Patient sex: F
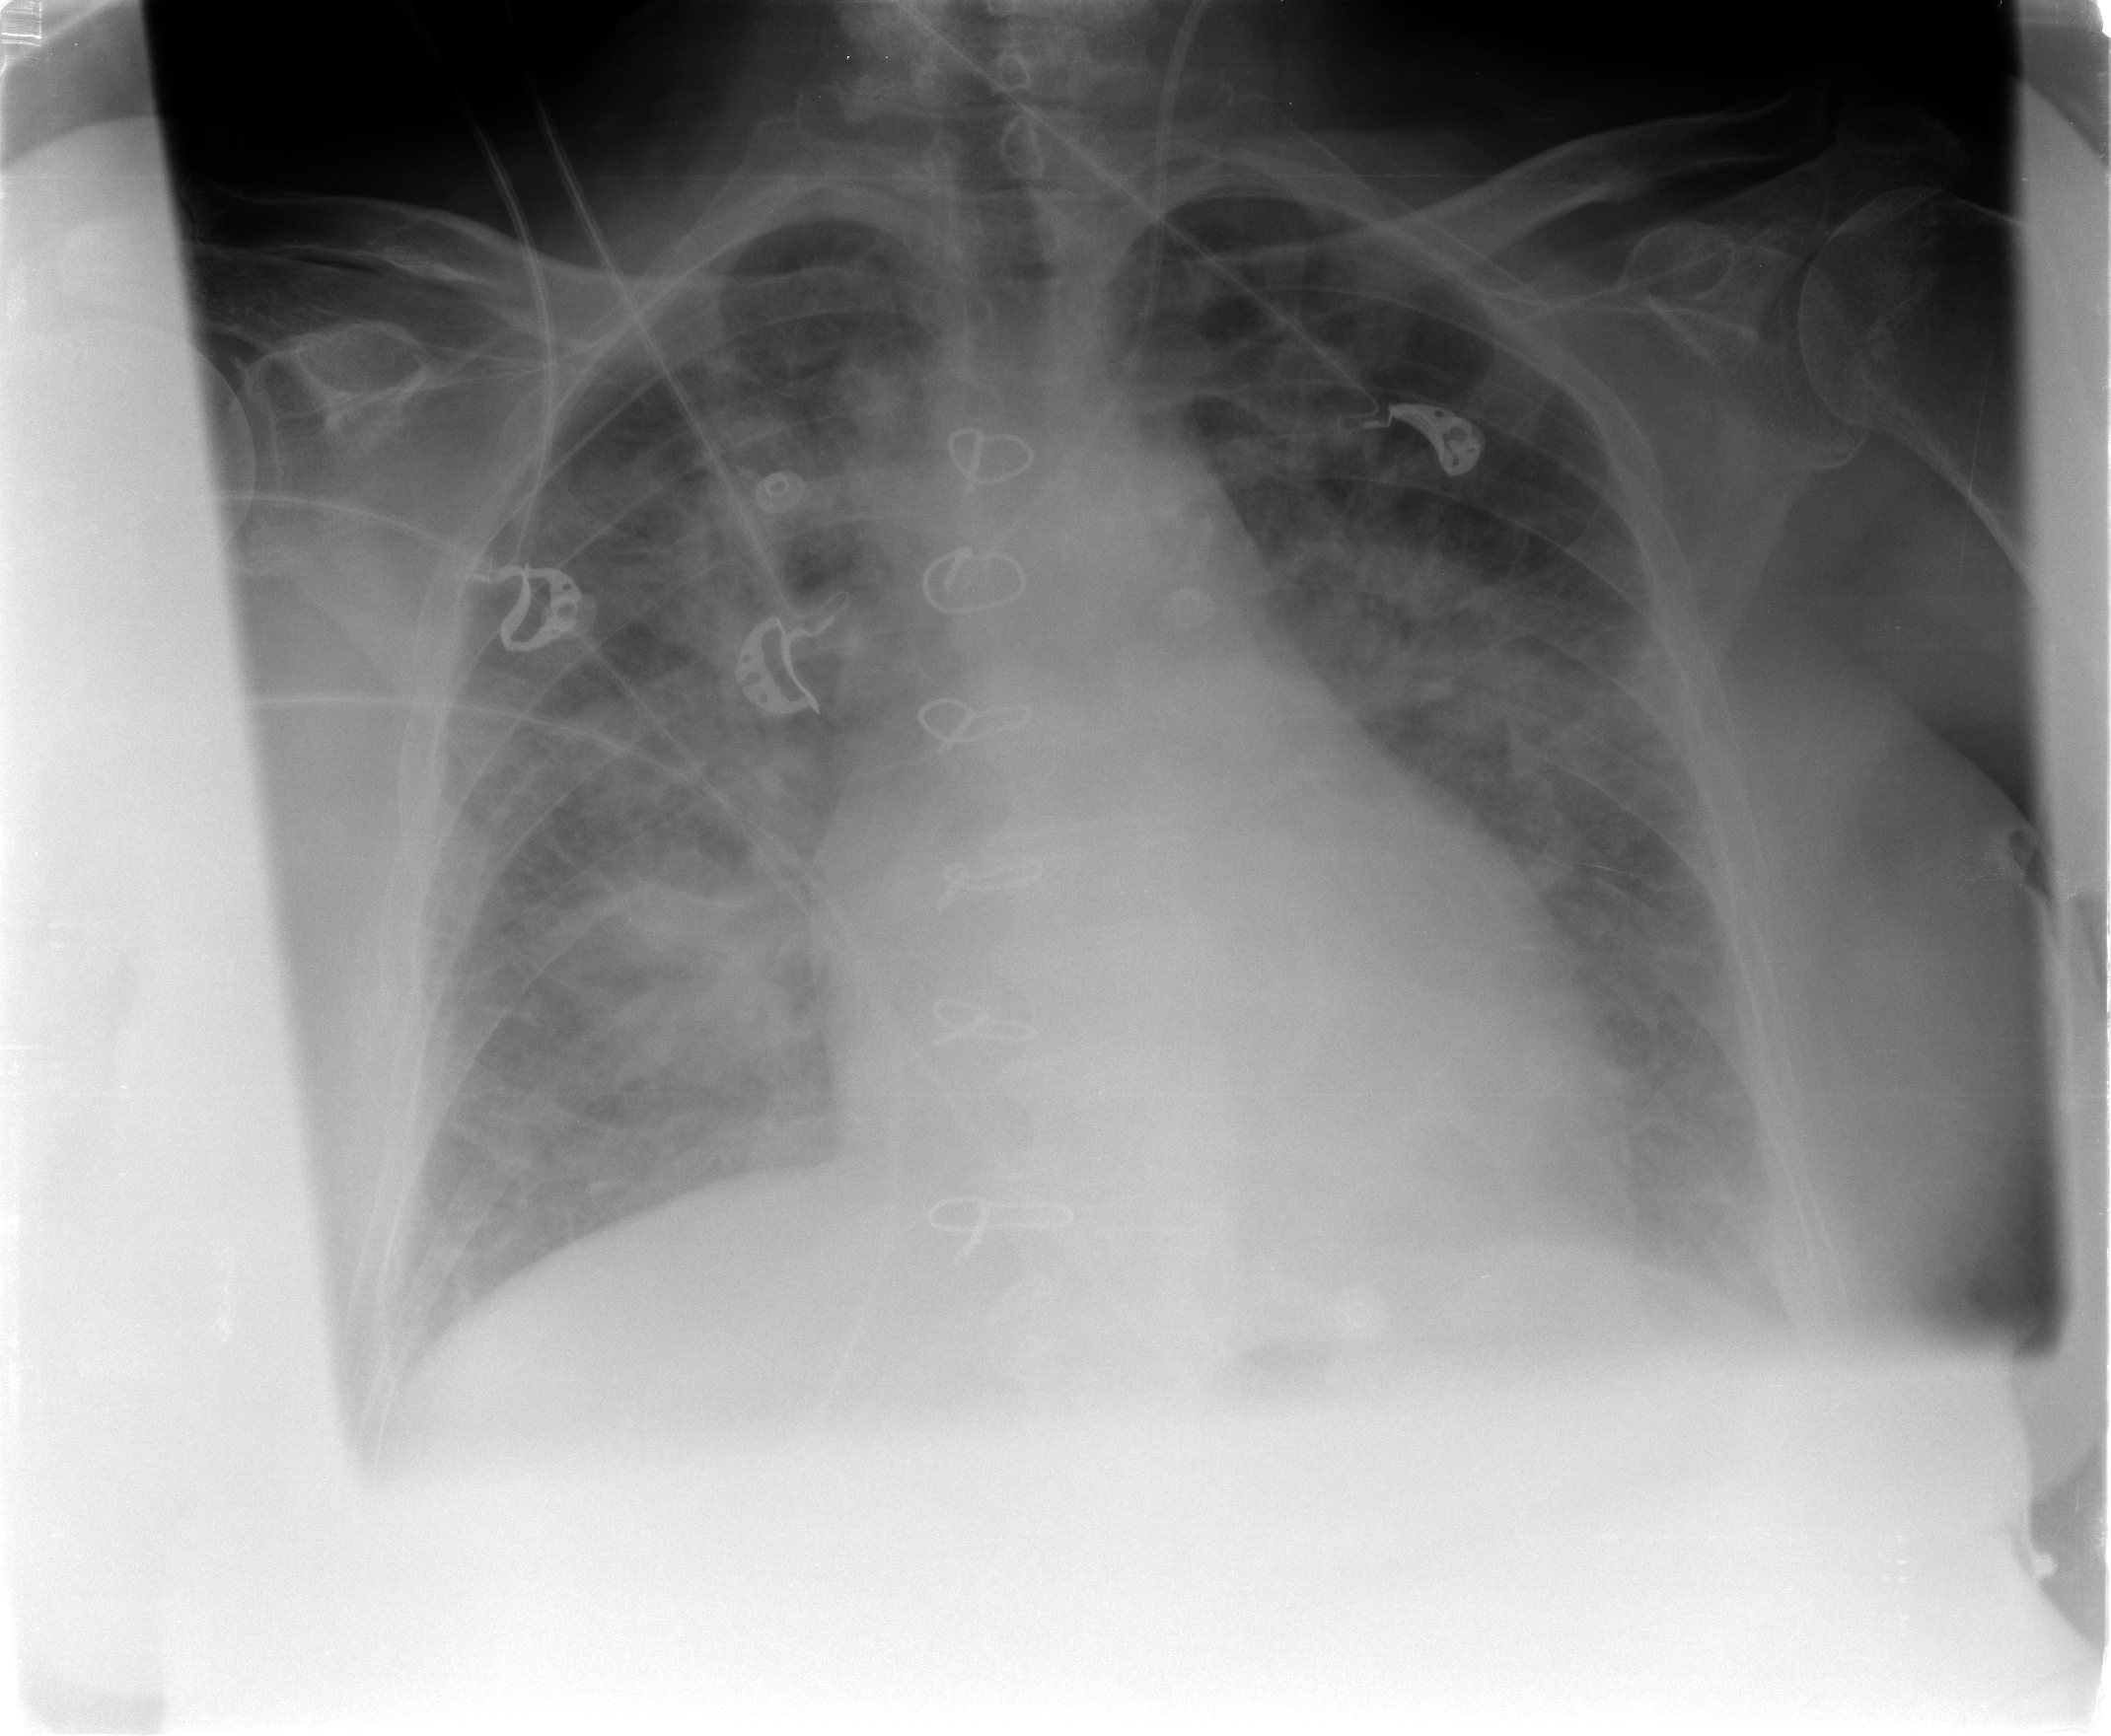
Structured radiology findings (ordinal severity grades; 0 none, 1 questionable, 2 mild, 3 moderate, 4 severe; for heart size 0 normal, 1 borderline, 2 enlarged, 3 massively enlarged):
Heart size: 2
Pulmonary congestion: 2
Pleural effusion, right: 0
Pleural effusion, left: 0
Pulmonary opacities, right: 2
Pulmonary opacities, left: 2
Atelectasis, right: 3
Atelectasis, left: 2